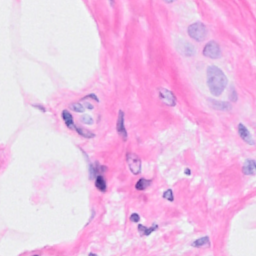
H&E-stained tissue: Breast